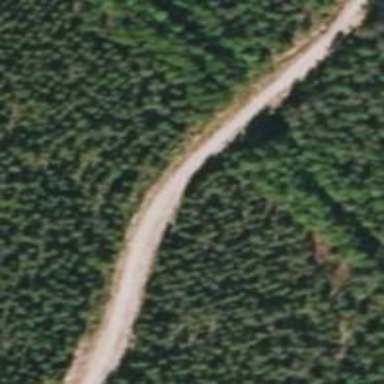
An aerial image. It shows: Unclassified road.